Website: macys
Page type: billing-address
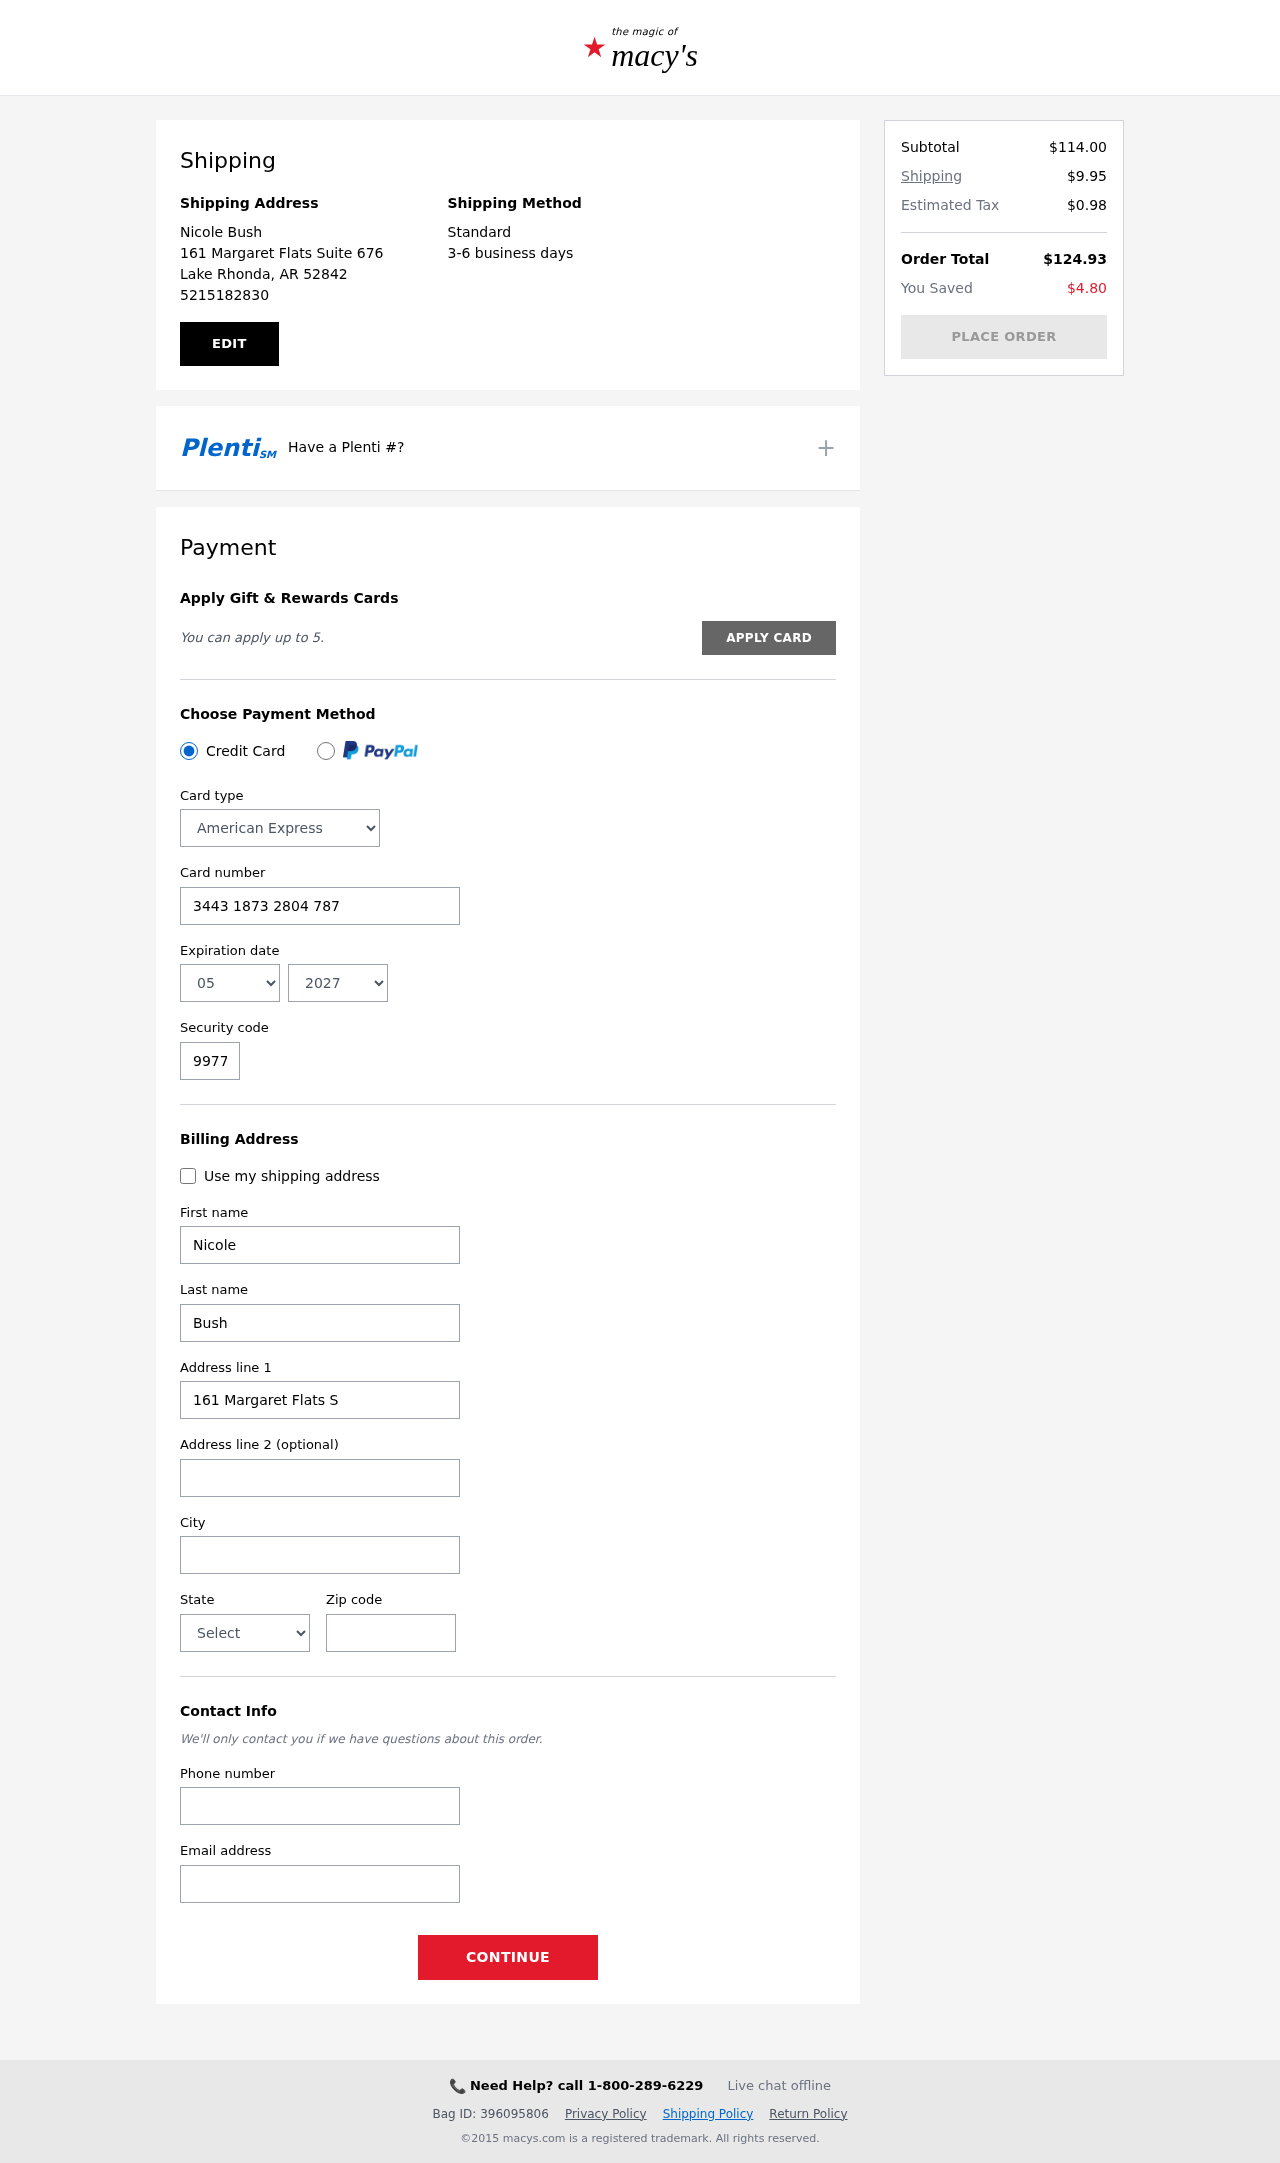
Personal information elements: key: PII_CARD_CVV
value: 9977
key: PII_CARD_EXPIRY_MONTH
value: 05
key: PII_CARD_EXPIRY_YEAR
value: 27
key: PII_CARD_NUMBER
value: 3443 1873 2804 787
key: PII_CARD_TYPE
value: American Express
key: PII_CITY
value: Lake Rhonda
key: PII_CITY_STATE_ZIP
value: Lake Rhonda, AR 52842
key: PII_EMAIL
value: nicolebush@gmail.com
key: PII_FIRSTNAME
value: Nicole
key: PII_FULLNAME
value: Nicole Bush
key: PII_LASTNAME
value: Bush
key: PII_PHONE
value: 5215182830
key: PII_POSTCODE
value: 52842
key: PII_STATE
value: Arkansas
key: PII_STREET
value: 161 Margaret Flats Suite 676
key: PII_STREET2
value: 07850 Suarez Heights
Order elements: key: ORDER_SUBTOTAL
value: $114.00
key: ORDER_SHIPPING_COST
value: $9.95
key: ORDER_TAX
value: $0.98
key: ORDER_TOTAL
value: $124.93
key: ORDER_SAVINGS
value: $4.80